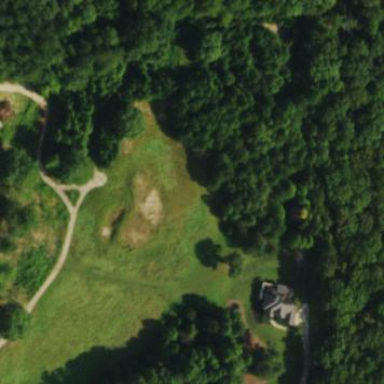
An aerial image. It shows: Rough grassy area used for golf.